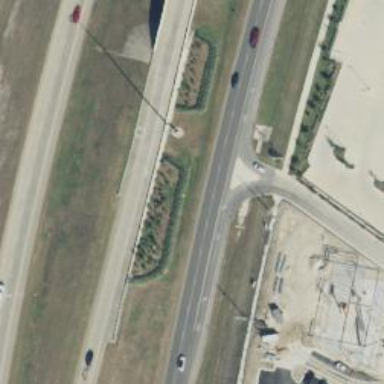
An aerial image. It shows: Secondary road with frontage road alongside.